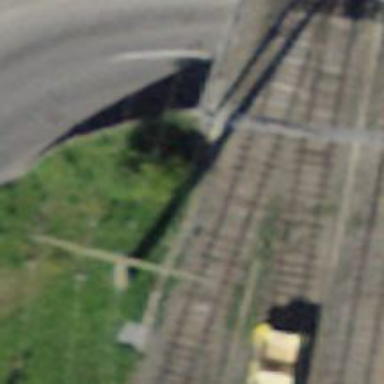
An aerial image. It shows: Rail yard with electrified rails and single track.